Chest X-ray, AP view. Patient: 21 years old, sex M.
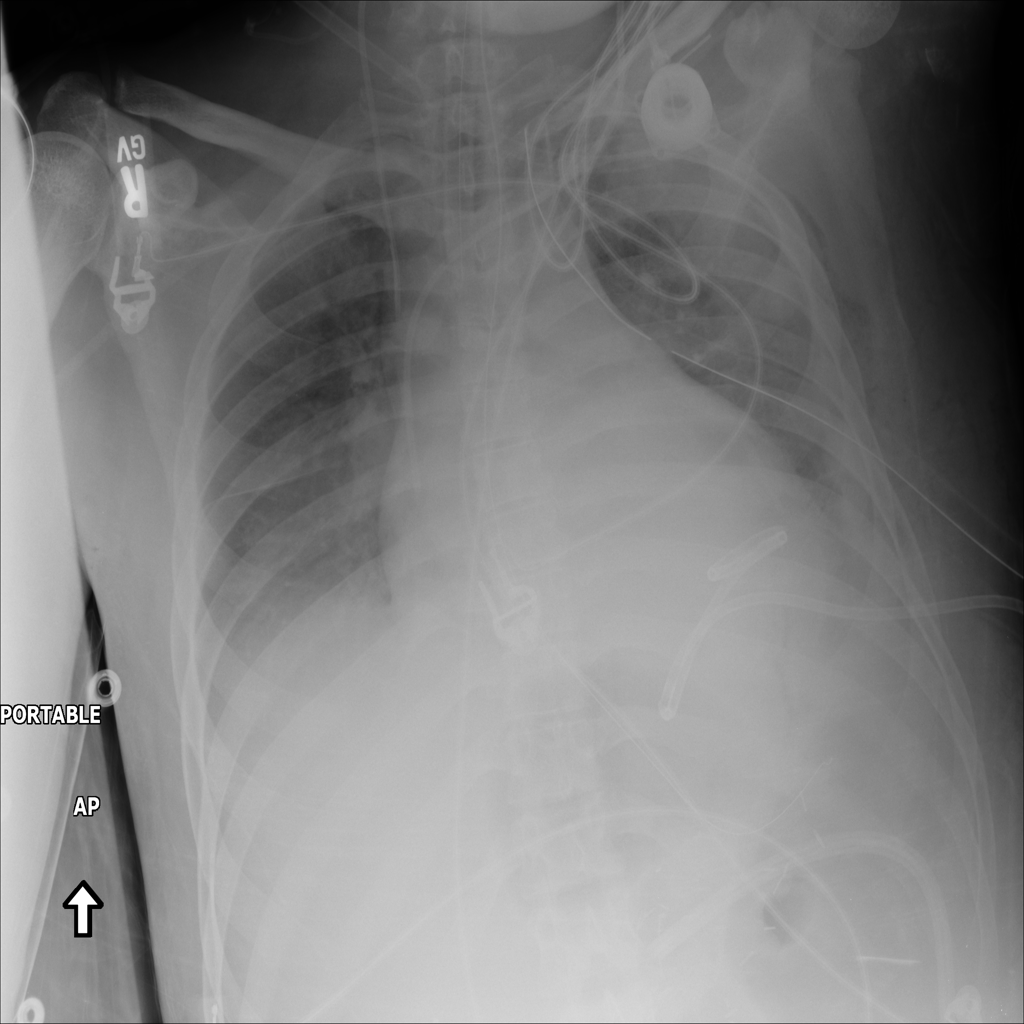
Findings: Atelectasis, Consolidation, Effusion, Emphysema